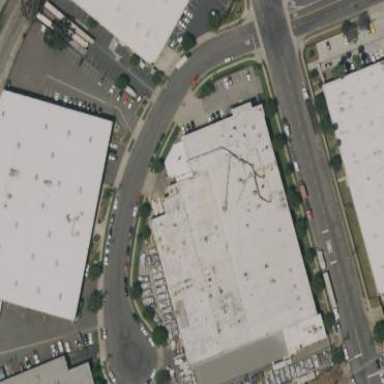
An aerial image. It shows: Warehouse building.